Field crop: maize
Growth stage: 2
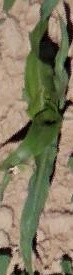
Species: maize